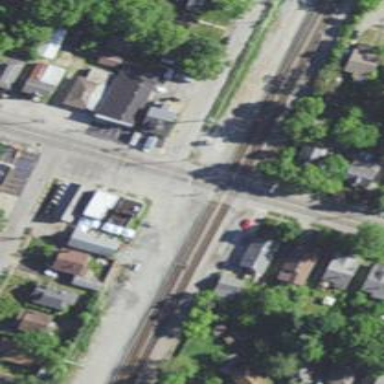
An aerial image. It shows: Crossing for the railway.